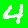
Digit: 4